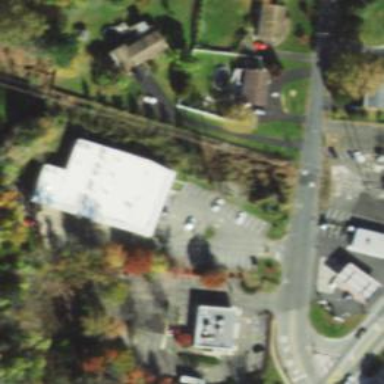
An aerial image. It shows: Fitness centre specifically for cycling.